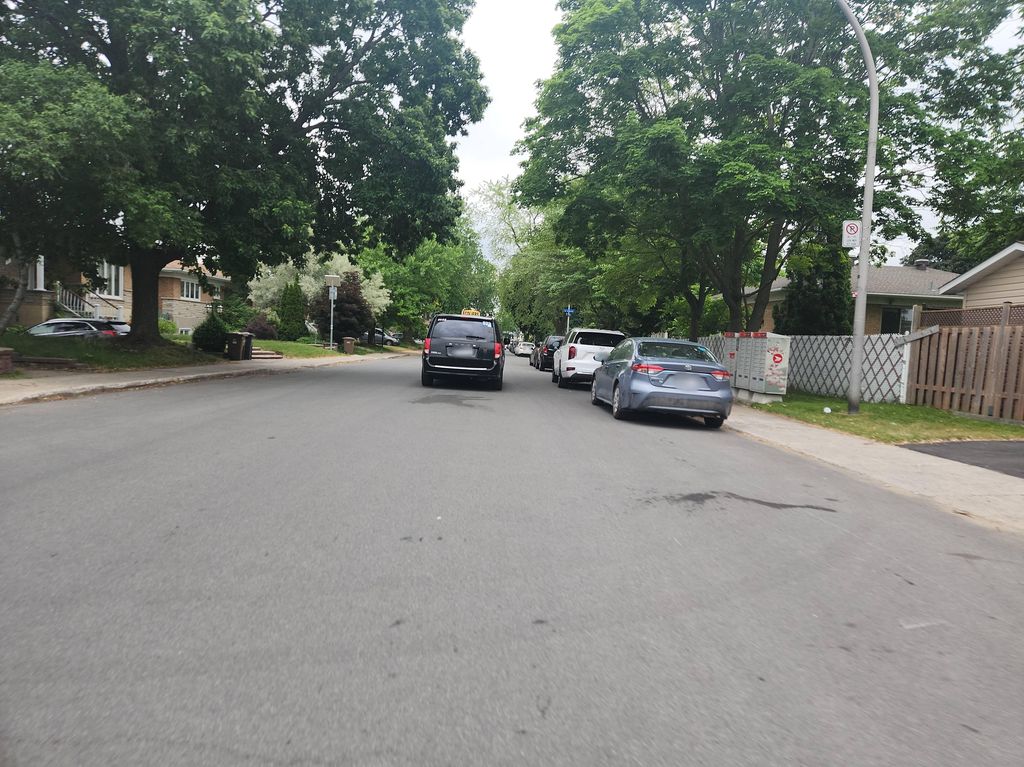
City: montreal